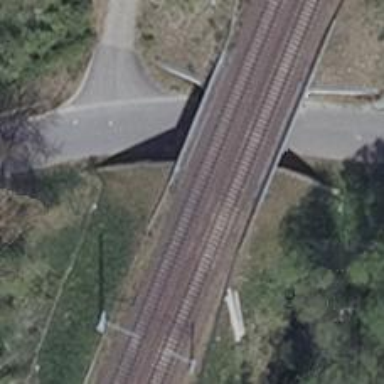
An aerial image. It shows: Bridge over electrified railway with contact lines.